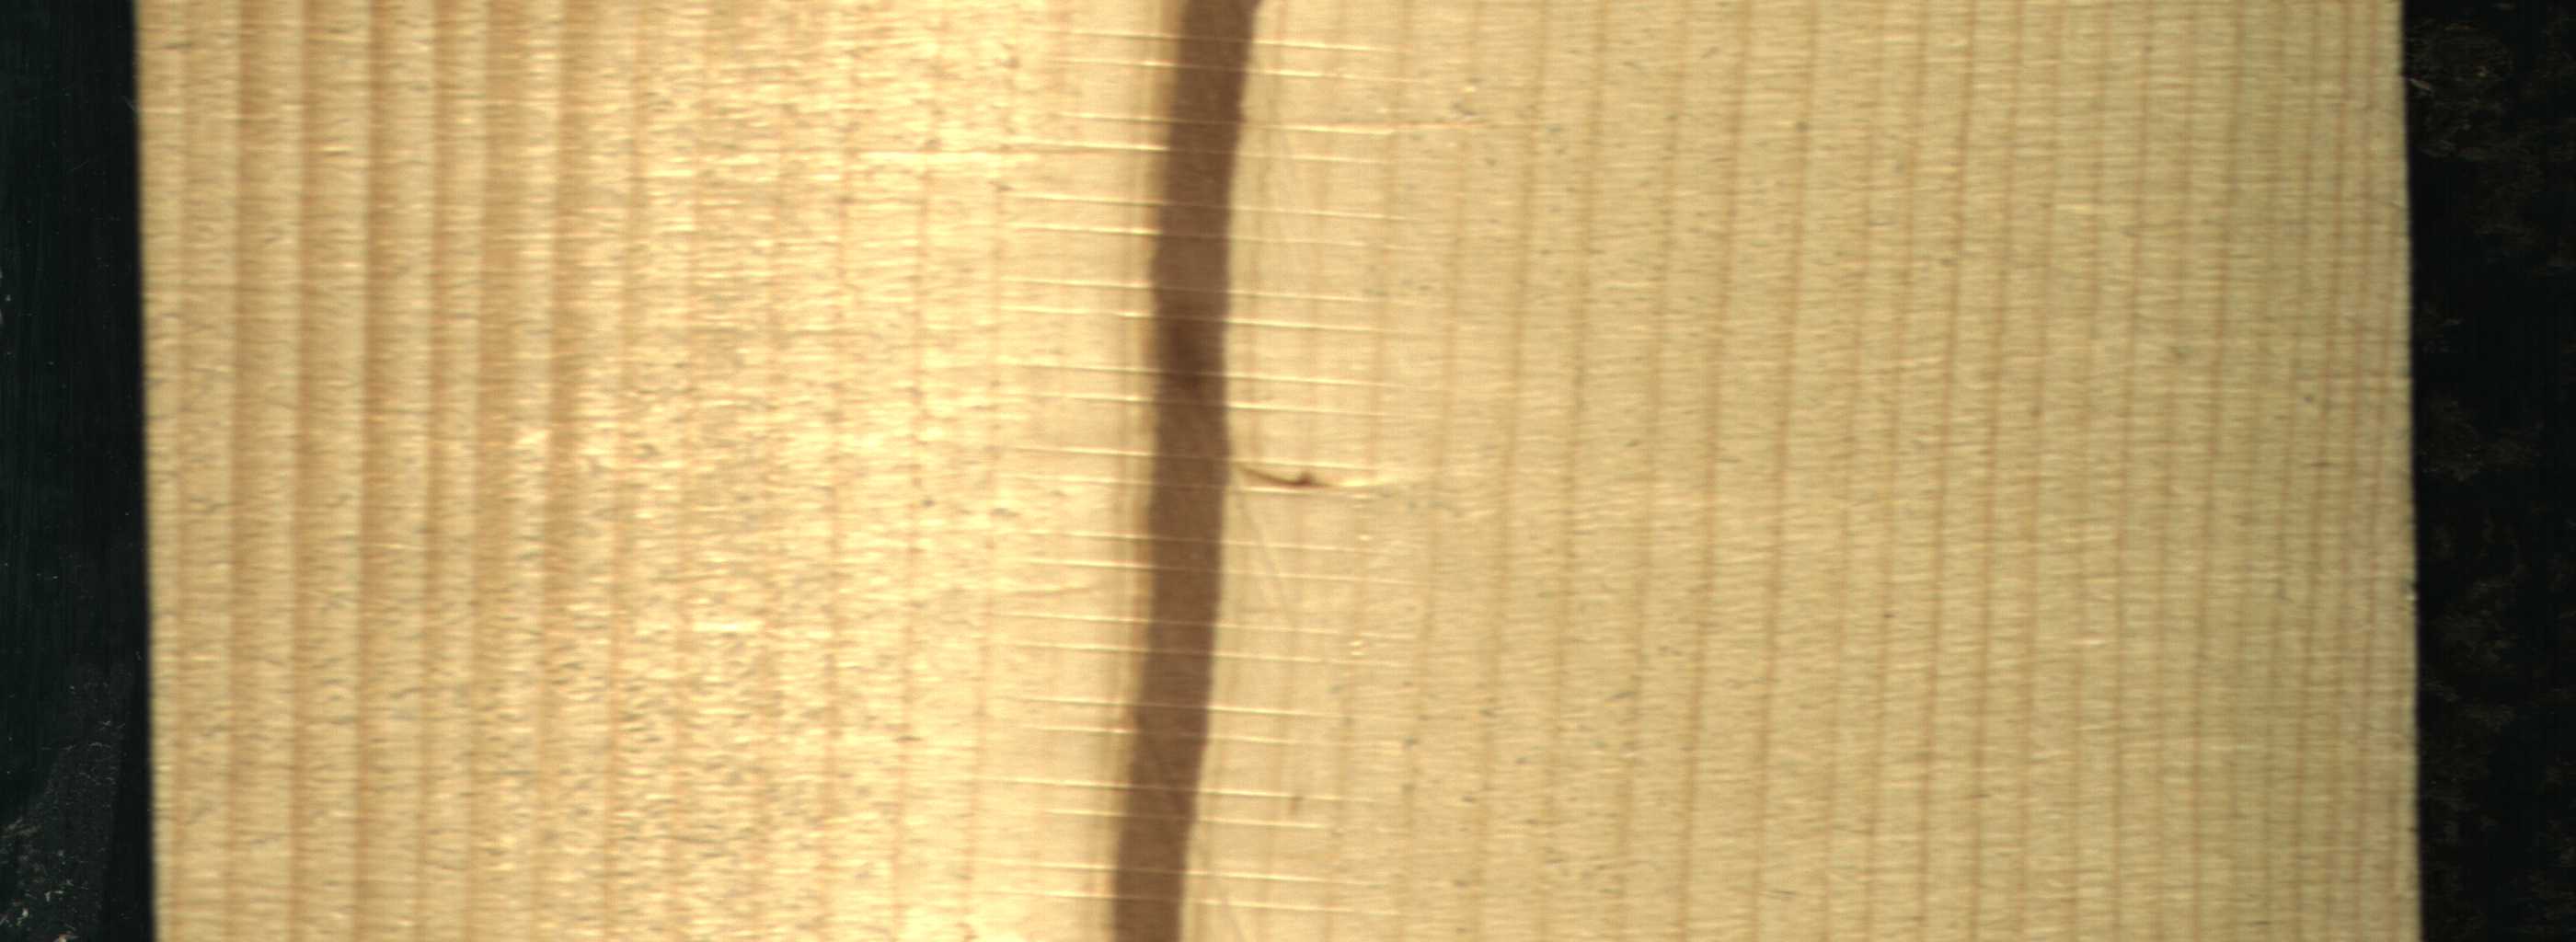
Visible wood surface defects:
Marrow